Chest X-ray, PA view. Patient: 61 years old, sex F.
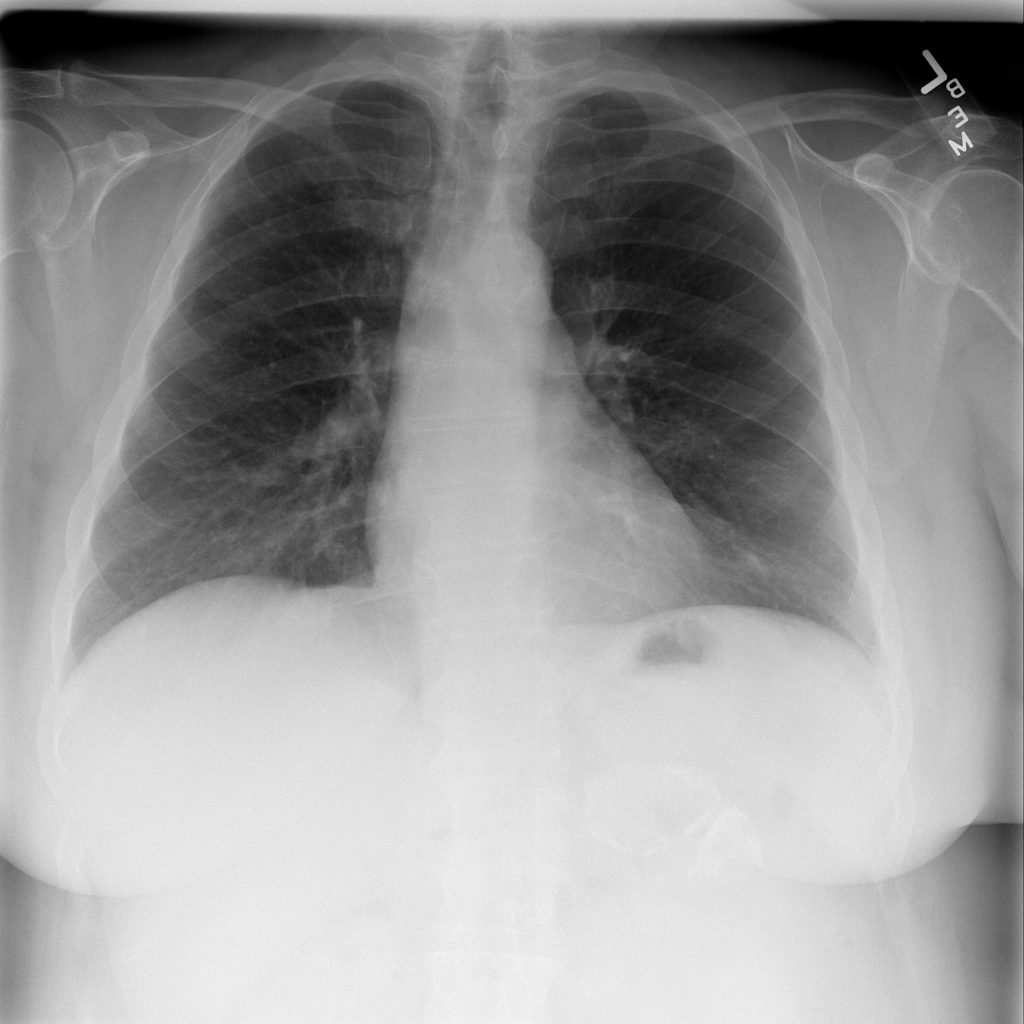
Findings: No Finding